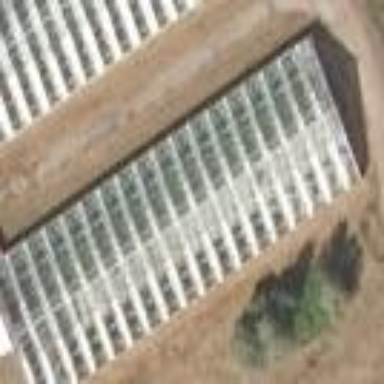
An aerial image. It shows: Greenhouse.